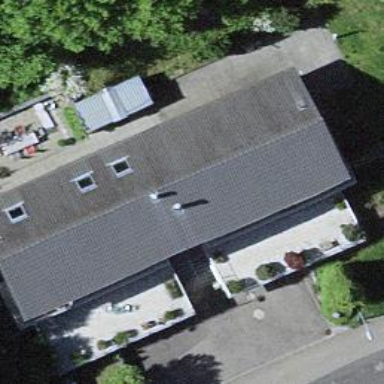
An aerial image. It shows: Semidetached house.